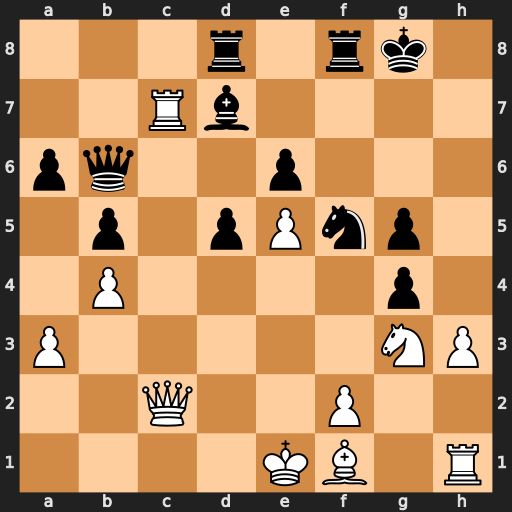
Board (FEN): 3r1rk1/2Rb4/pq2p3/1p1pPnp1/1P4p1/P5NP/2Q2P2/4KB1R
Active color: w
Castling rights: K
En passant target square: -
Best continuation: hxg4 Qd4 gxf5